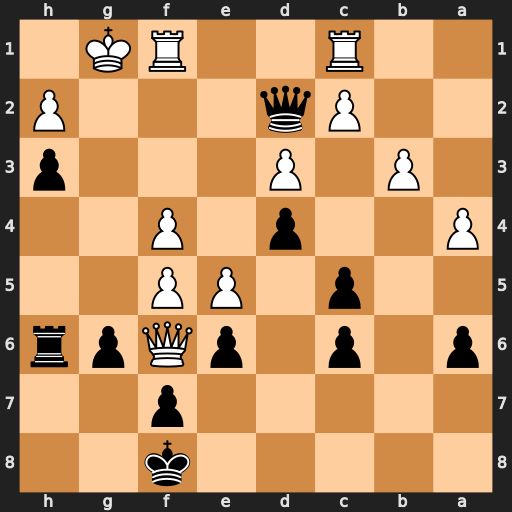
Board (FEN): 5k2/5p2/p1p1pQpr/2p1PP2/P2p1P2/1P1P3p/2Pq3P/2R2RK1
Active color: b
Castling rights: -
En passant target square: -
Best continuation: Qg2#